Interaction volume radius: 10 \u00c5
Interaction volume height: 15 \u00c5
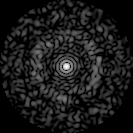
Disorder parameter: 0.8351